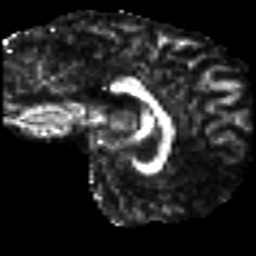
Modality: FA
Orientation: sagittal
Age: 22
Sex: female
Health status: ill
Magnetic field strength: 3 T
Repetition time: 8.4 s
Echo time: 0.0926 s